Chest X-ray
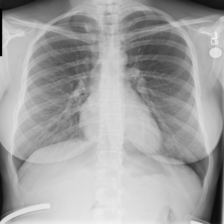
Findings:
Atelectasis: negative
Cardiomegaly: negative
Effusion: negative
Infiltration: negative
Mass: negative
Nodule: negative
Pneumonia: negative
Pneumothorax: negative
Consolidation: negative
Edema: negative
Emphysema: negative
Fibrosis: negative
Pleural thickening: negative
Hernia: negative